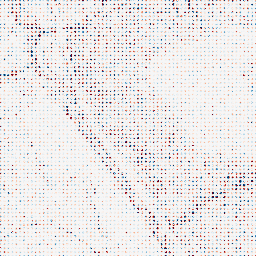
Category: wavelet
Decomposition family: wavelet_reverse_biorthogonal
Decomposition parameters: wavelet: rbio1.3
level: 1
Upsampling method: sinc_blackman
Upsampling parameters: scale: 8
kernel_size: 4
Upsampling scale: 8